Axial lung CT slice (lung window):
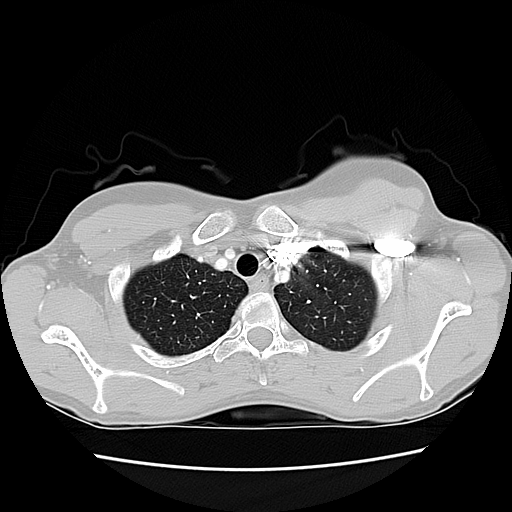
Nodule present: no